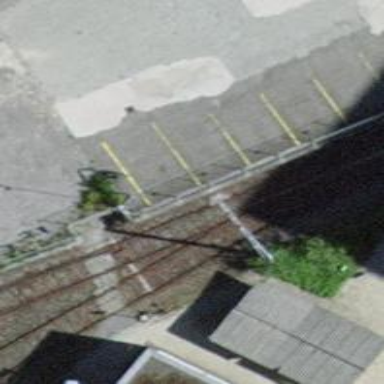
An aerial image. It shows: Railway switch.